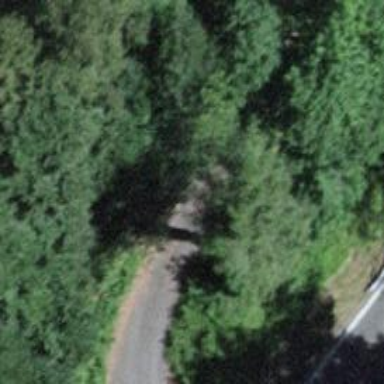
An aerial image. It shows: Well-maintained track road of grade 1.